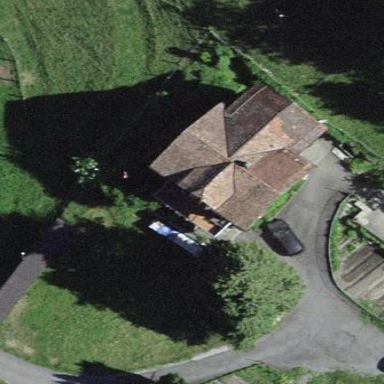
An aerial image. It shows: Simple and straightforward house.